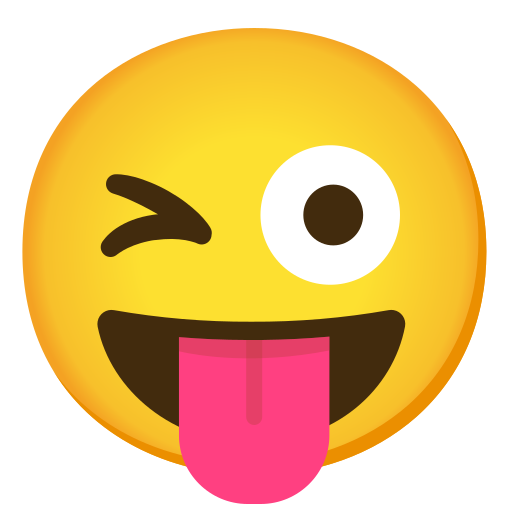
Emoji: 😜